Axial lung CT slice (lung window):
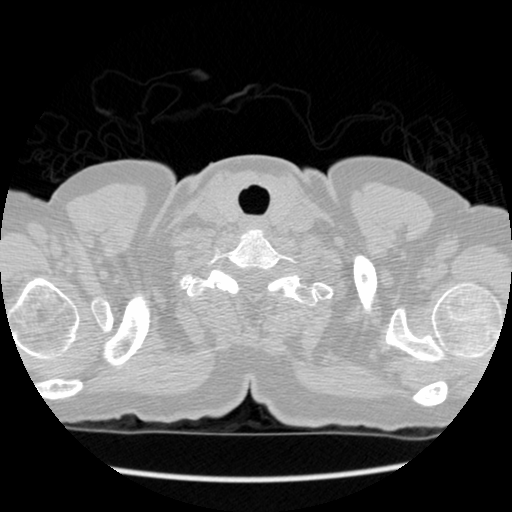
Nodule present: no